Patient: sex F, age 60
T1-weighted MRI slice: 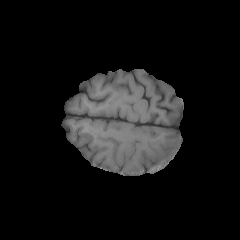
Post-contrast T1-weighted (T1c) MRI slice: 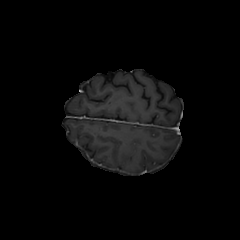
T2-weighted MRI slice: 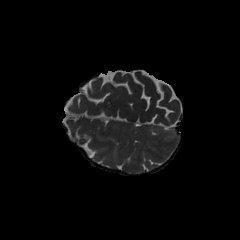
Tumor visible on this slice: no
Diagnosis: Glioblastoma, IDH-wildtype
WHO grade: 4